RGB frame:
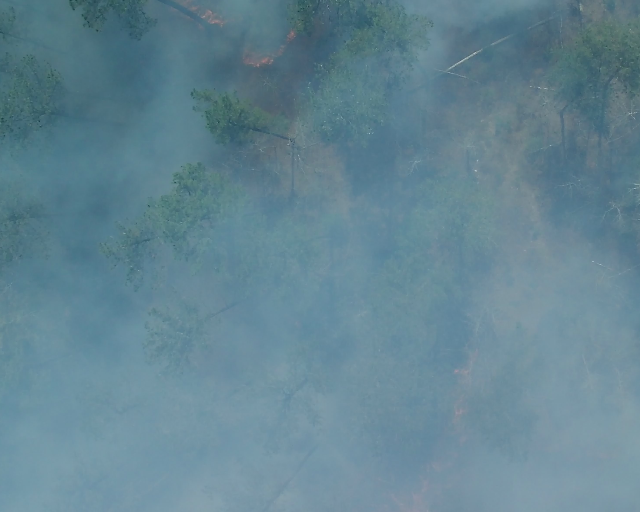
Thermal frame:
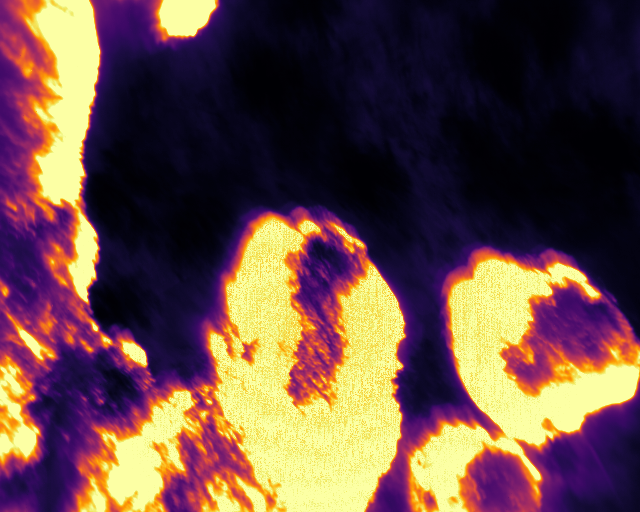
Captured: 2026-02-26 02:31:40
Pixels at or above 80 °C: 138769 (fraction of frame: 0.4235)